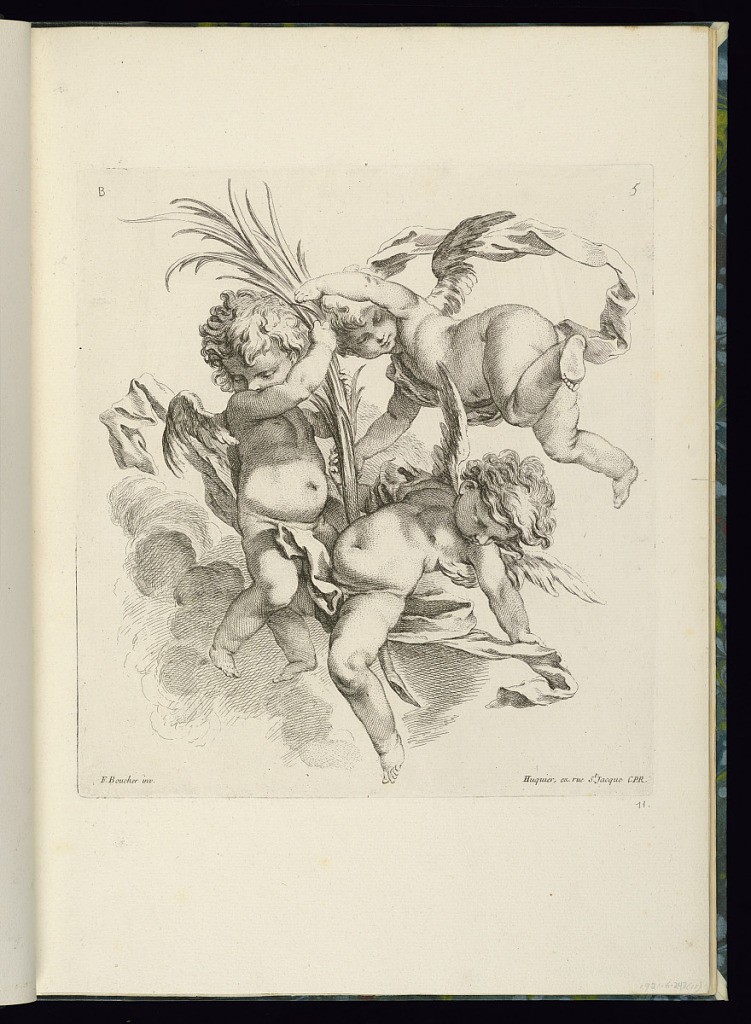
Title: Three Putti
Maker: François Boucher, French, 1703–1770
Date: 1738–49
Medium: Etching on laid paper
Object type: Print
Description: Three winged putti in the clouds, with ribbons wrapping loosely around them. The three putti hold onto palm branches in the center. The plate is signed and numbered.